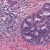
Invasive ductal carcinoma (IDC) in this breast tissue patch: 1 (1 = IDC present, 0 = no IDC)